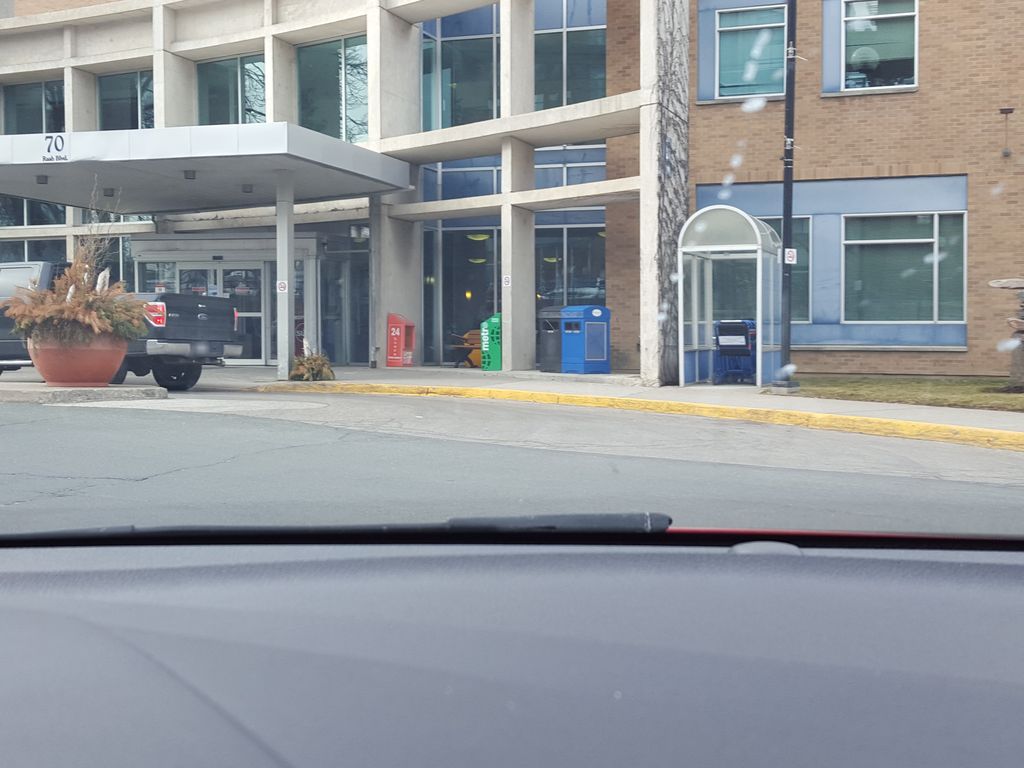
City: toronto